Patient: sex F, age 33
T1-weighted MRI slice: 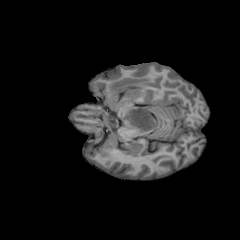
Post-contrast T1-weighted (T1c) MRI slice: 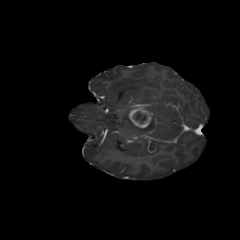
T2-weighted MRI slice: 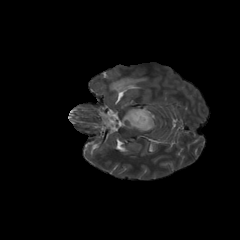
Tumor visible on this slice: yes
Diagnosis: Glioblastoma, IDH-wildtype
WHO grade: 4